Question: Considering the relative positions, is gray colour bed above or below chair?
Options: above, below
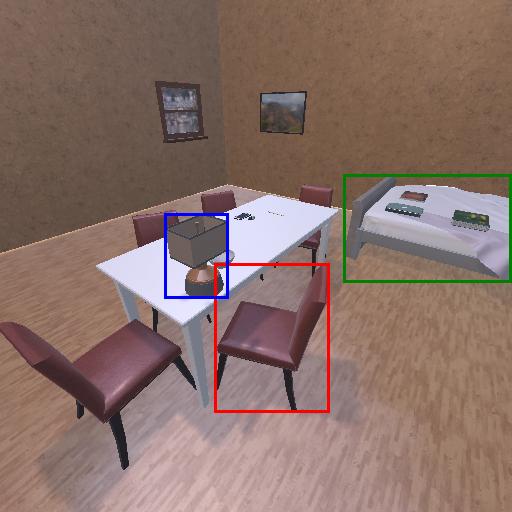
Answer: above